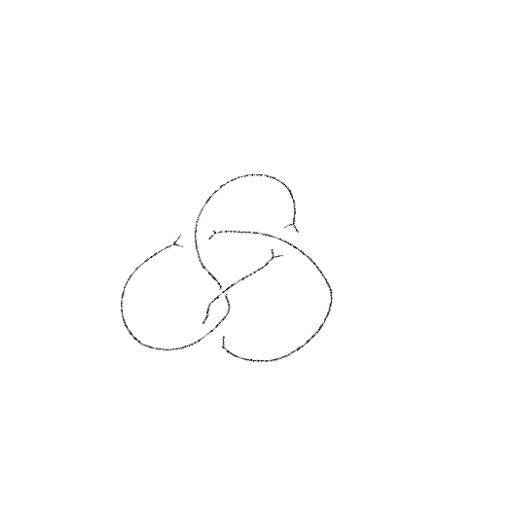
Crossing number: 4